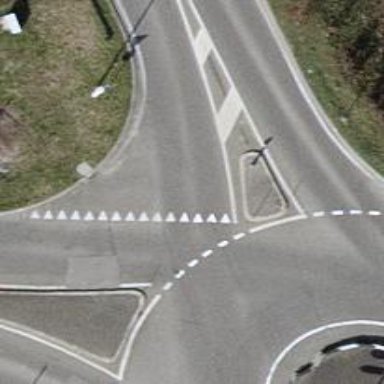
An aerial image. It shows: Road with "give way" sign.